Field crop: maize
Growth stage: 2
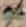
Species: datura